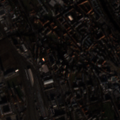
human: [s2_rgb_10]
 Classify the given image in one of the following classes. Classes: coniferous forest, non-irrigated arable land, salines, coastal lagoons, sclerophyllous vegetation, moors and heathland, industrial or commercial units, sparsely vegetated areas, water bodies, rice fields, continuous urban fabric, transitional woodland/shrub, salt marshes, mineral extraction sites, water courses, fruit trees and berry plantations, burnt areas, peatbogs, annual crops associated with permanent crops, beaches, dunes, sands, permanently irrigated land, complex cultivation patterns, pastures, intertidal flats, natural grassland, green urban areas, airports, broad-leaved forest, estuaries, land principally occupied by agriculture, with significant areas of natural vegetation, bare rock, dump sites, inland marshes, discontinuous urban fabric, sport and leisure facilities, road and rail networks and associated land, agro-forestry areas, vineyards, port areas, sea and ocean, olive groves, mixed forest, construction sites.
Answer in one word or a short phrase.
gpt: continuous urban fabric, discontinuous urban fabric, industrial or commercial units, road and rail networks and associated land